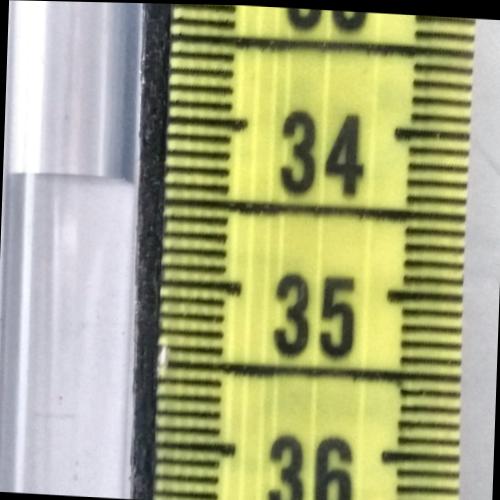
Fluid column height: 34.4 cm